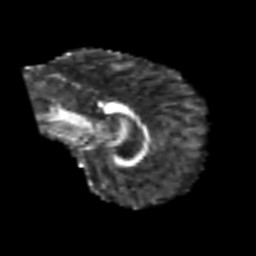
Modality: FA
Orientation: sagittal
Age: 67
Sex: female
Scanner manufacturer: siemens
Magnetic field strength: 3 T
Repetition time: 5.6 s
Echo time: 0.082 s